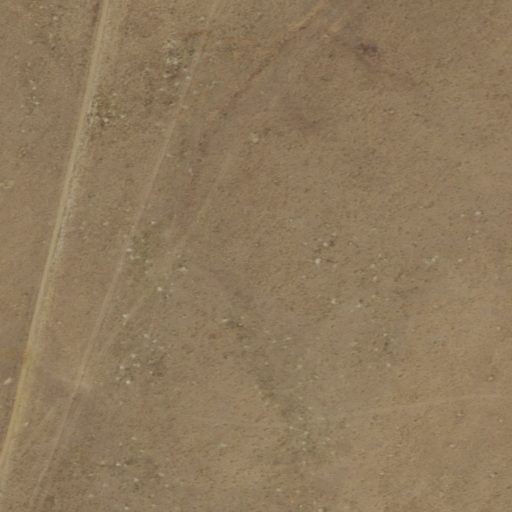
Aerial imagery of ridge(s) in Wyoming named Cottonwood Divide containing only shrub